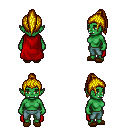
a pixel art fantasy rpg character, female body template, orc, green skin, red cape, teal pants, blonde long topknot hairstyle, brown slippers, four views (front, back, left, right), 2x2 character sprite sheet, small pixel art, hard edges, no anti-aliasing